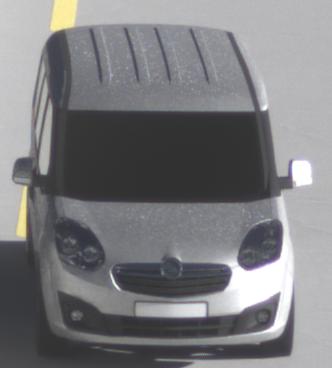
Make: Opel
Model: Combo Combi L1H1 1.4
Detailed model: Combo (D) Combi
Model produced from: 2012/01
Model produced until: 2013/11
Doors: 5
Color: white
Road condition: dry road
Daytime: morning or afternoon
Contrast: high contrast